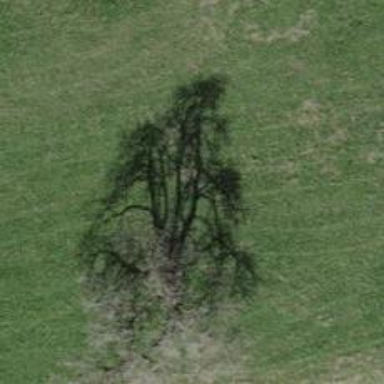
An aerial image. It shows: Beautiful tree in nature.